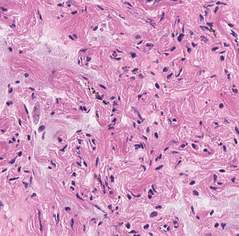
Tumor epithelial tissue: no
Tumor-associated stroma tissue: no
Normal tissue: yes